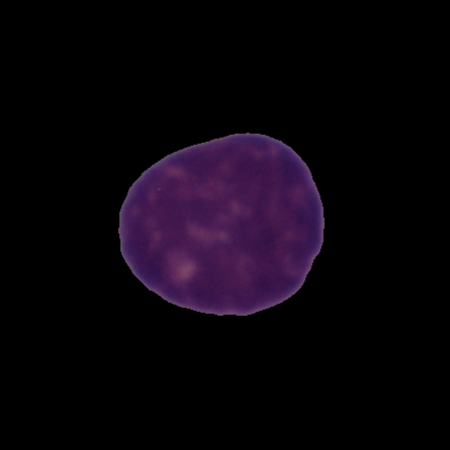
Label: healthy